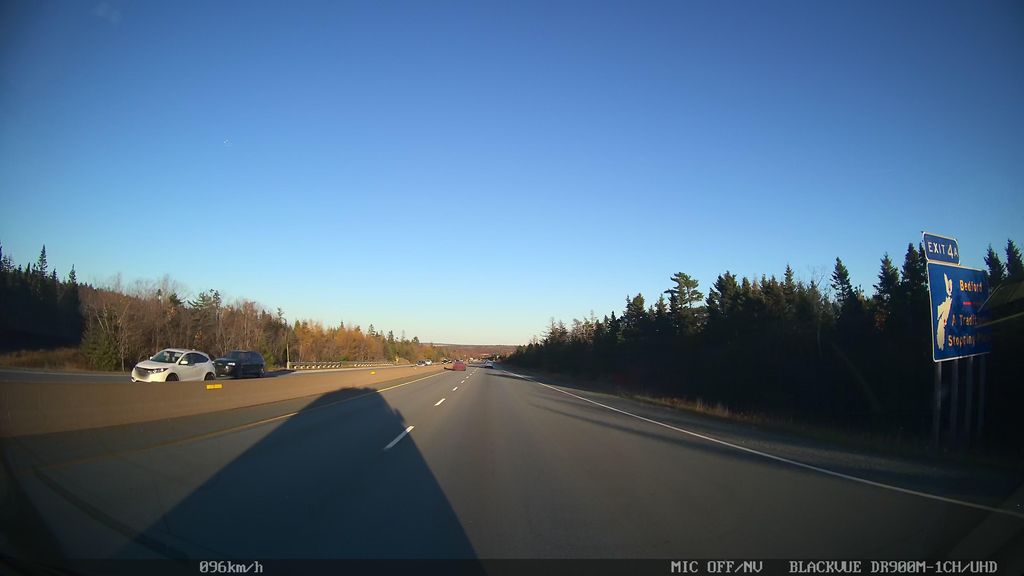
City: halifax